Question: Scaled screenshot on iPhone 5S:

'CCLabelBMFont' is on top and 'CCLabelTTF' is at the bottom.
Both strings use 'Helvetica Neue Light 17pt'.
As you can see there is some kind of a stroke in the first string, but all symbols in font image are white on transparent background. Is it possible to get rid of this effect and make 'CCLabelBMFont' look just as good as 'CCLabelTTF'?
I used 'bmGlyph' and other free analogs for Bitmap font creation, results were always the same.
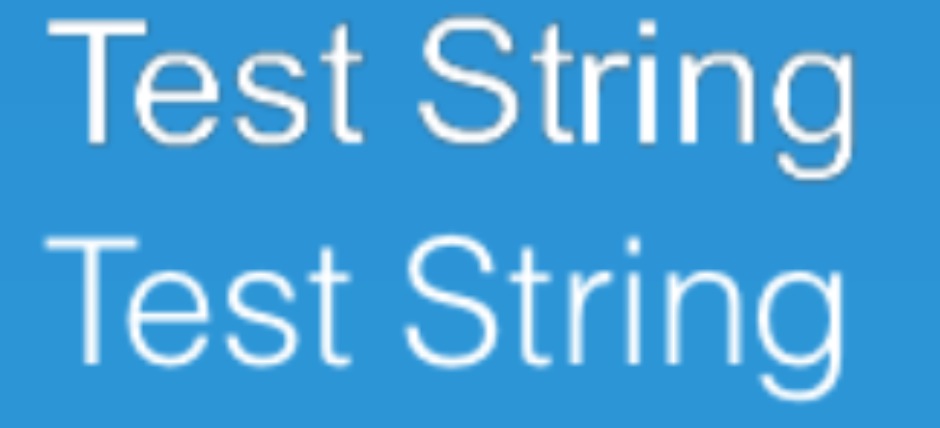
Answer: What a relief!
Turned out it's because of 'Blend src' property.
I changed this property on my label from default in SpriteBuilder 'One' to 'Dst Alpha' and now it's impossible to see any difference between 'CCLabelTTF' and 'CCLabelBMFont'!